Field crop: maize
Growth stage: 2
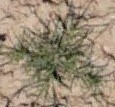
Species: salsola